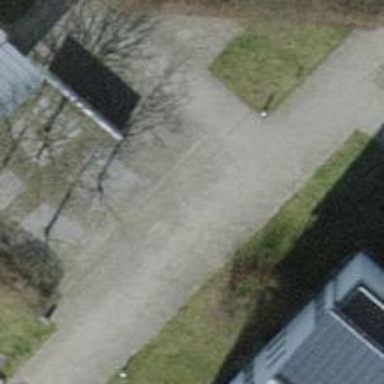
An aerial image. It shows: Footway made of paving stones.